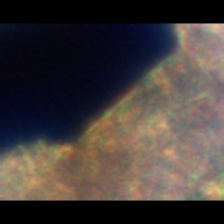
Taxon: Unknown_full_image
Group: Unknown